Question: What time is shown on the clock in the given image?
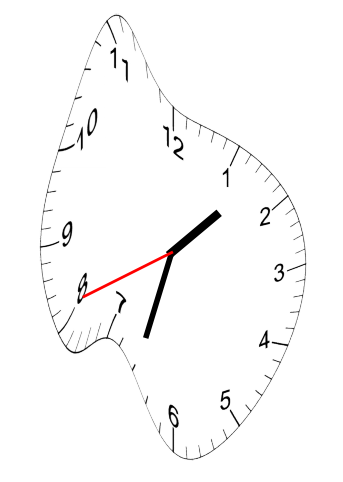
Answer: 01:32:41